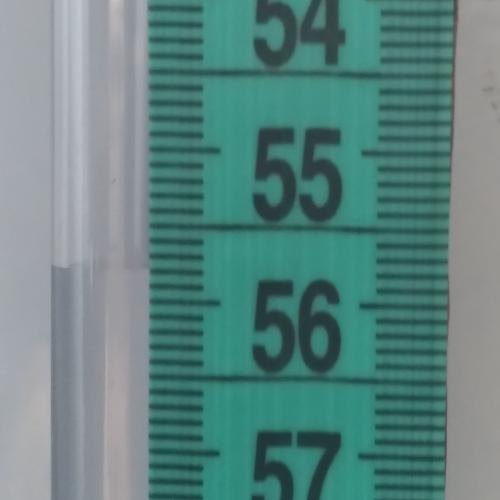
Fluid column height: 55.8 cm